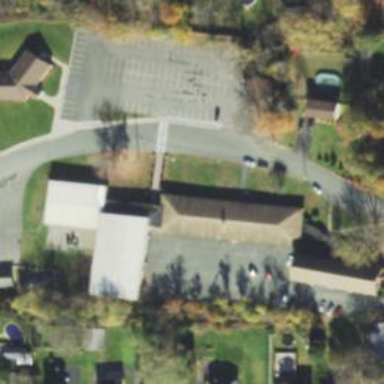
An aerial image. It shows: School.